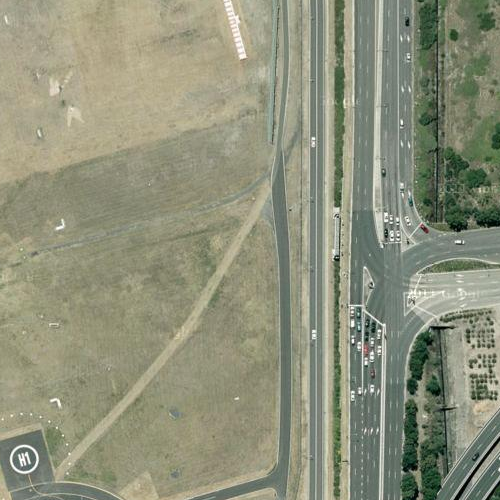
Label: sydney